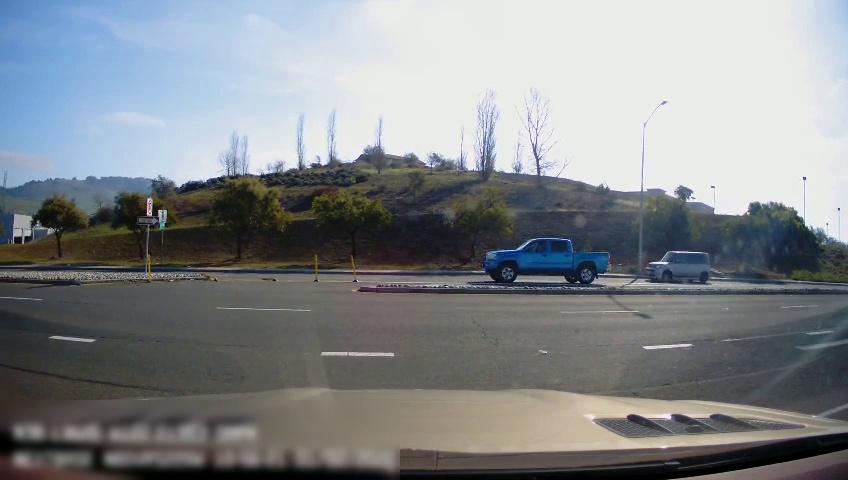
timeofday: Day
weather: Sunny
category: Drivable Space
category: Vehicles | Truck
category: Vehicles | Car
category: Traffic | Signs
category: Traffic | Signs